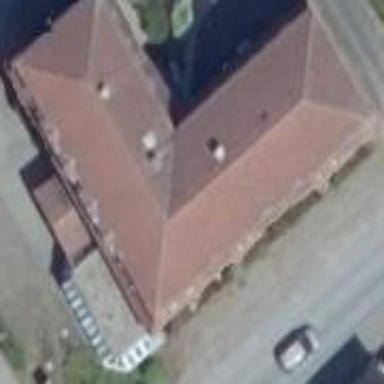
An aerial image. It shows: Hotel building with hipped roof shape.